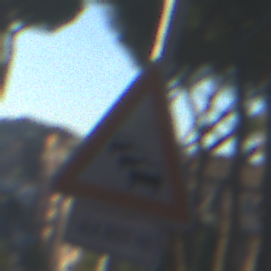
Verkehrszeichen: Stau
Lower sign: LaengeEinerStrecke5
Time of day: MorningAfternoon
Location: Outdoor (Suburban)
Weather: Clear
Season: NotSpecified
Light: Natural